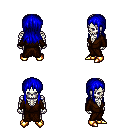
a pixel art fantasy rpg character, male body template, skeleton, brown robe, red pants, blue unkempt hairstyle, gold boots, four views (front, back, left, right), 2x2 character sprite sheet, small pixel art, hard edges, no anti-aliasing